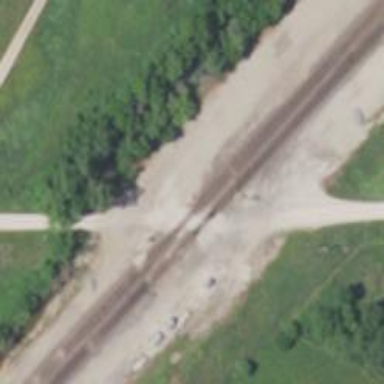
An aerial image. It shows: Railroad crossover.